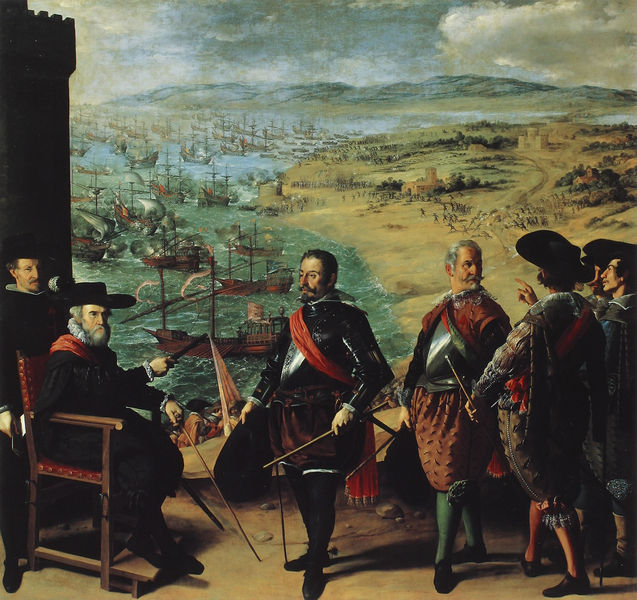
Titel: Die Verteidigung von Cadiz gegen die Engländer
Künstler: Francisco de Zurbarán
Institution: Madrid, Museo del Prado
Schlagwörter: blau, gemälde, himmel, kampf, mann, meer, schatten, umhang, wasser, wolken, gelb, grün, landschaft, menschen, see, ufer, hut, hüte, männer, raum, schwarz, stuhl, gebäude, rot, alt, bart, bärte, gesichter, richter, bild, erde, hügel, qualm, boden, land, adel, boote, stock, turm, schärpe, schiff, schiffe, segel, strand, wellen, schuhe, mast, segelschiff, berge, masten, krieg, schlacht, hat, könig, soldaten, thron, meeting, zeigen, bucht, burg, scherpe, herrscher, ritter, krieger, ship, feldherr, coast, mäner, burgen, seeschlacht, medieval, war, old men, ships, feldherren, armada, barg, invasion, berühmt, schlachtplan, fleet, council, schiffr, sojldaten, hüte scherpen